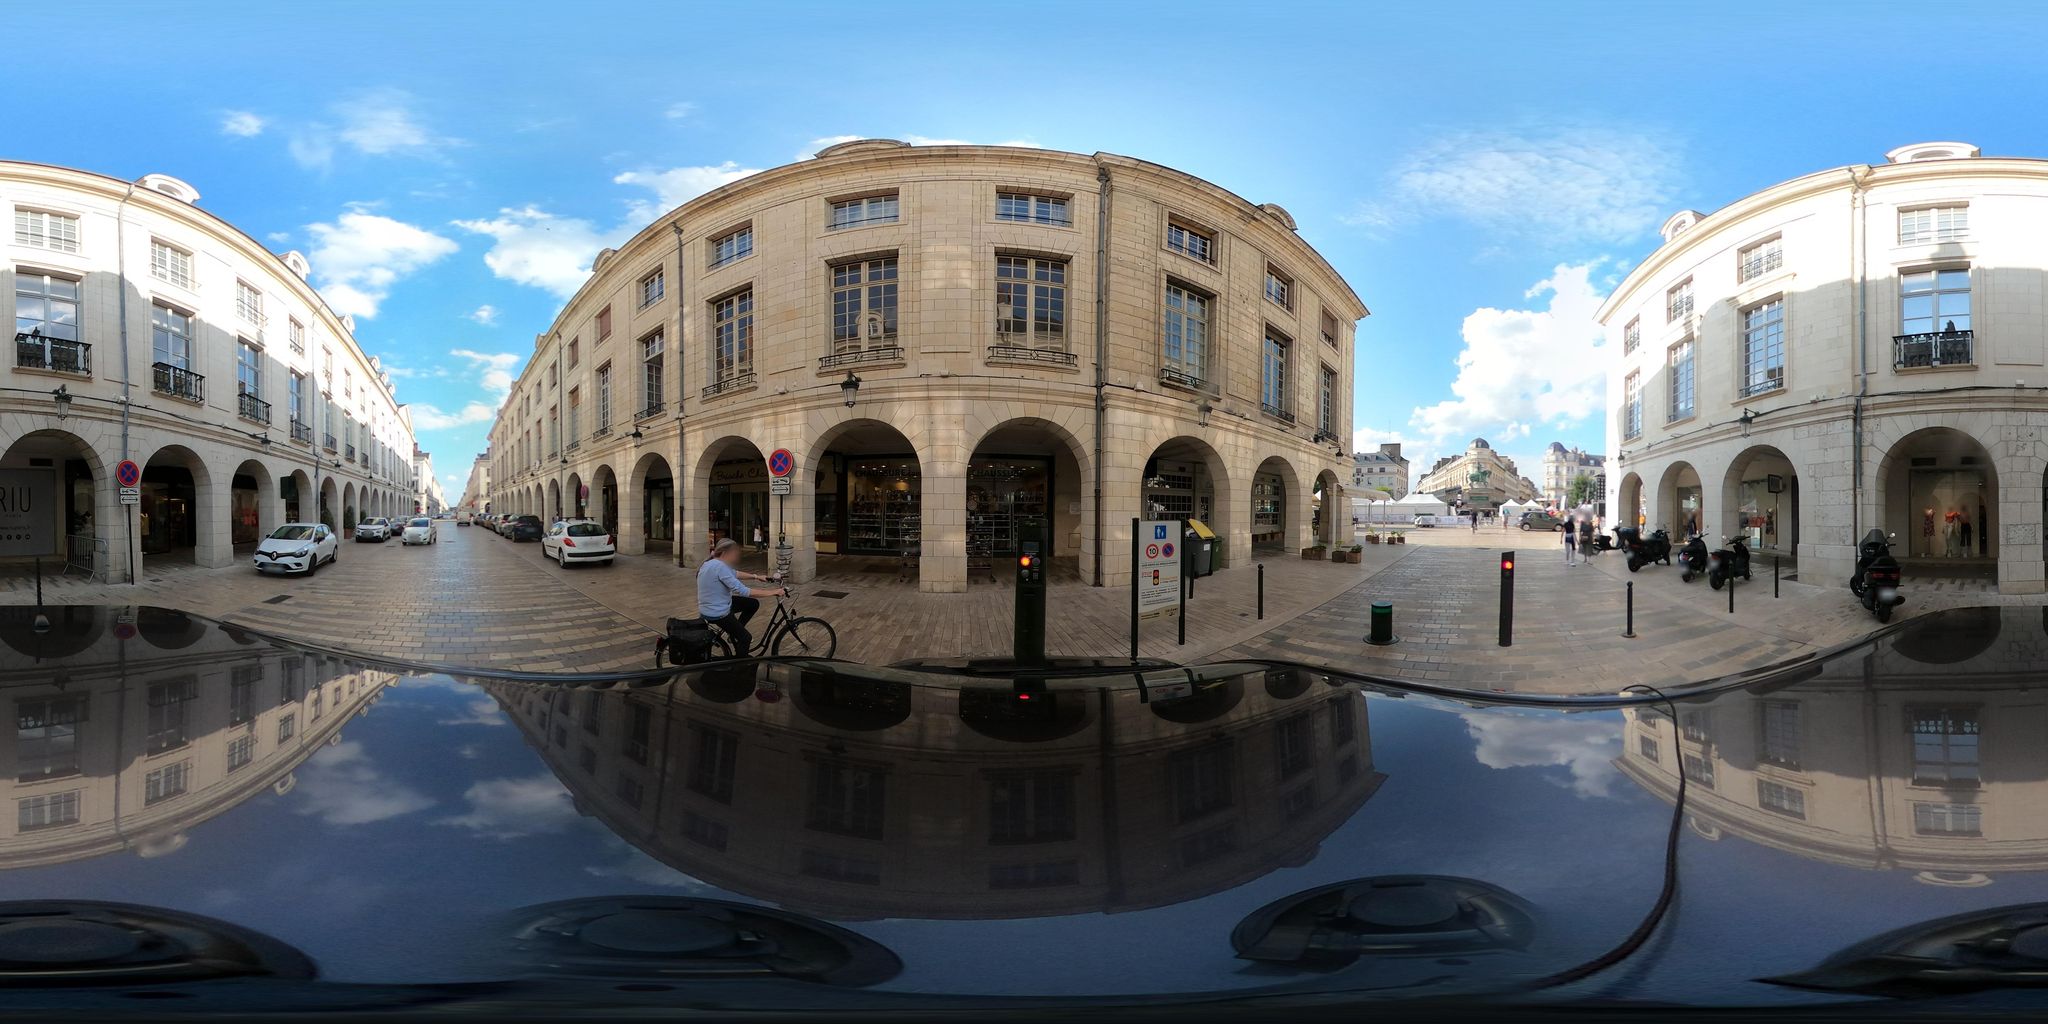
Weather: clear
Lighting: day
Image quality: good
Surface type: railway
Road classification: living_street, pedestrian
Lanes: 2
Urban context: urban centre
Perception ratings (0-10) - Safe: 4.24, Lively: 8.4, Beautiful: 6.11, Boring: 3.98, Depressing: 5.88, Wealthy: 5.93